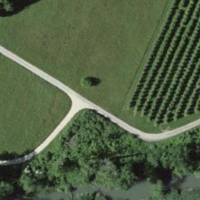
EUNIS habitat code: 40
Species observed at this site:
Centaurea scabiosa
Salvia pratensis